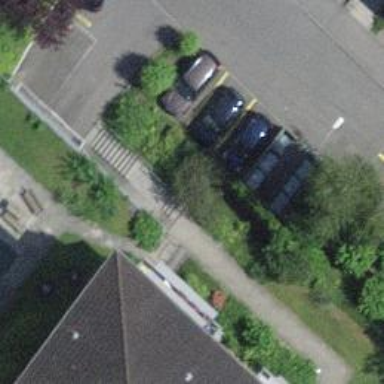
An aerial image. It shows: Set of steps on the road.